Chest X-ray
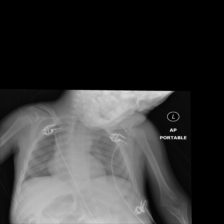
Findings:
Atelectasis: negative
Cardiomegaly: negative
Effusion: negative
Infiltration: negative
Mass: negative
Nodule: negative
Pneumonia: negative
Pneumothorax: negative
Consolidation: negative
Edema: negative
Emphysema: negative
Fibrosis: negative
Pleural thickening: negative
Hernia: negative